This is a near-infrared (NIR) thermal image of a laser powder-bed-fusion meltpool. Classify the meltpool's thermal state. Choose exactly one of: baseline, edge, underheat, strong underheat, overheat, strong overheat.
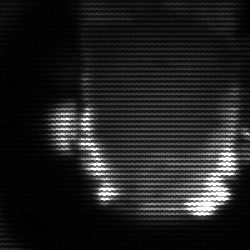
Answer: baseline